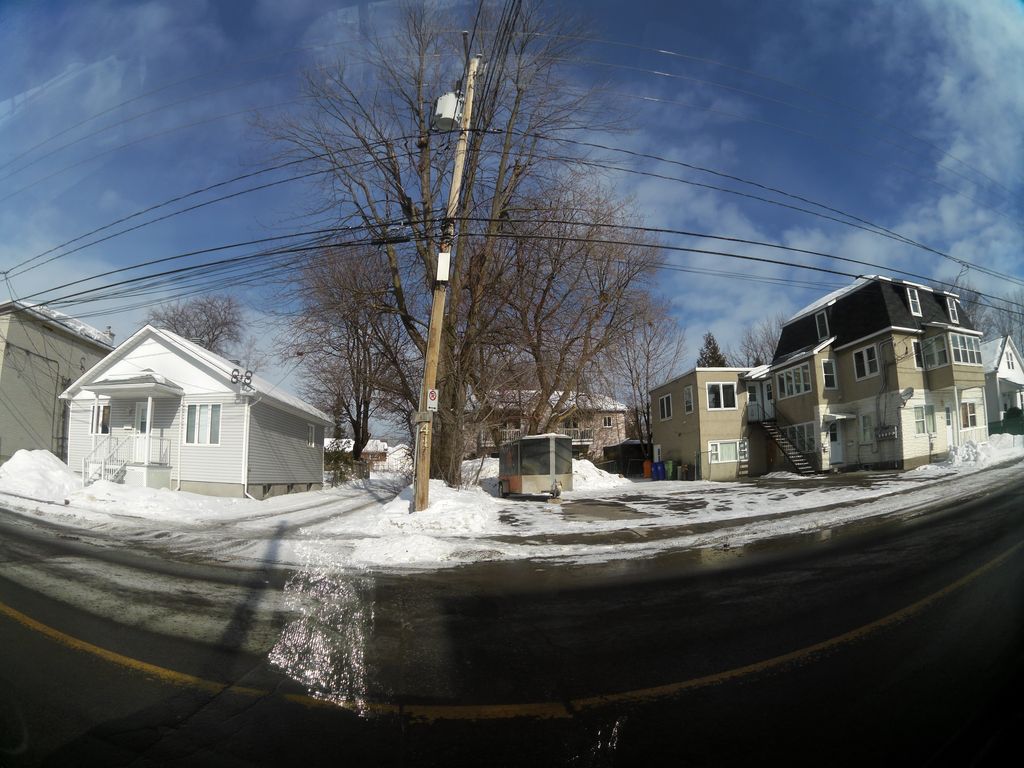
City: ottawa-gatineau